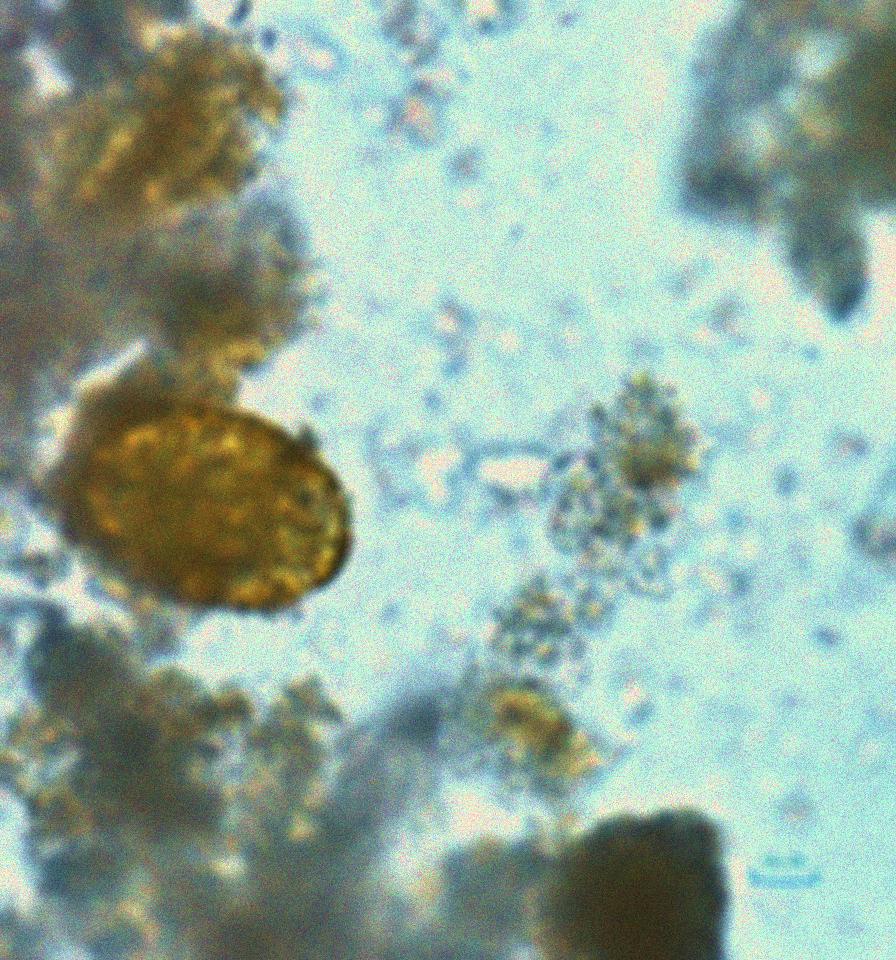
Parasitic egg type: Ascaris lumbricoides